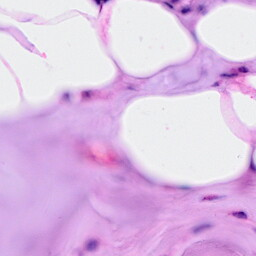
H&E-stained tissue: Breast